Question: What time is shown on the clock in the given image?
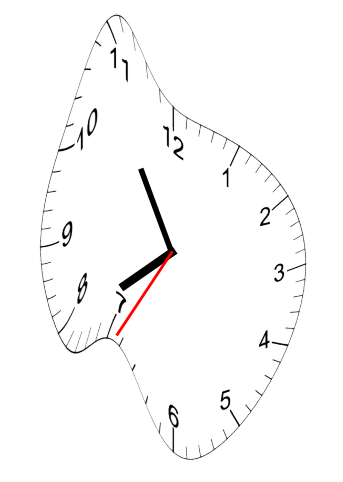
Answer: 07:54:35